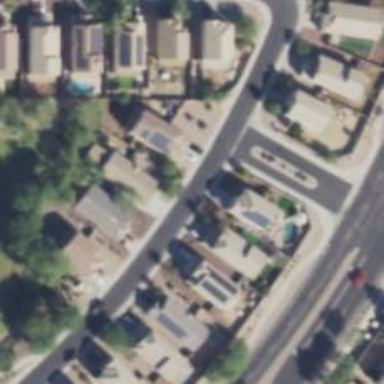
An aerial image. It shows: Residential road with asphalt surface.